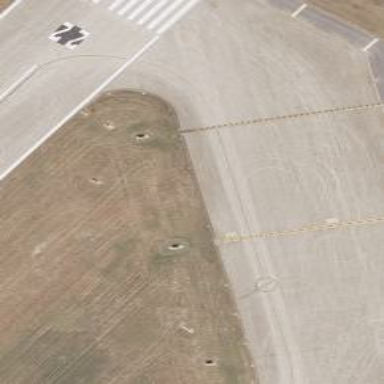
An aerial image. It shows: Apron at the airport with asphalt surface.